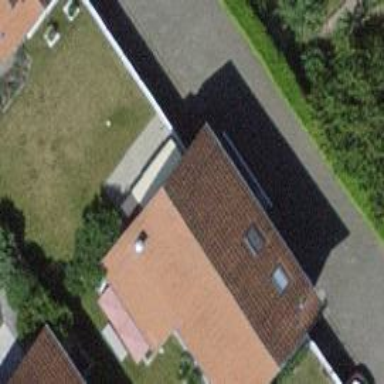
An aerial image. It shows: Group of garages.